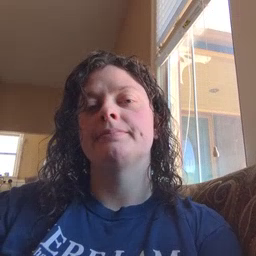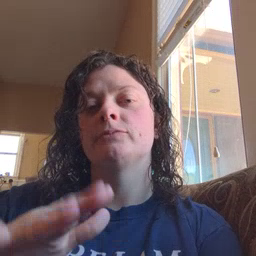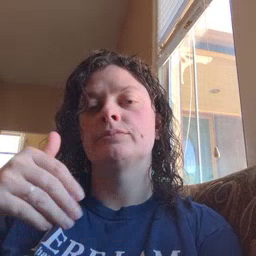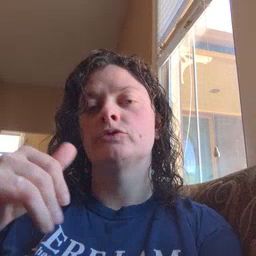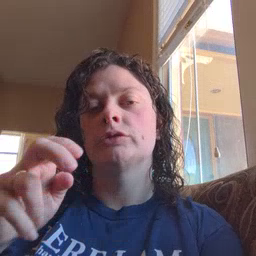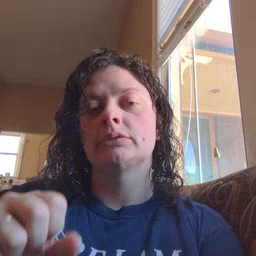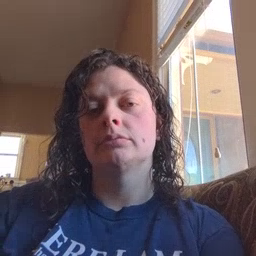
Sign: jeans